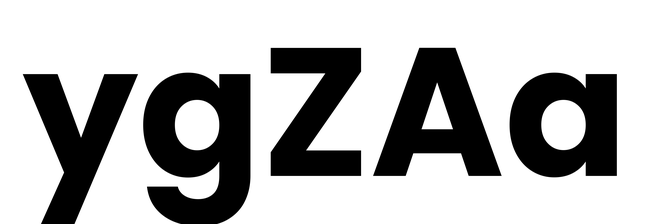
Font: Poppins-Bold